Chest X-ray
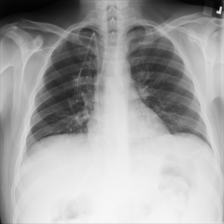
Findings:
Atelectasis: negative
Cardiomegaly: negative
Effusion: negative
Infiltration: negative
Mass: negative
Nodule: negative
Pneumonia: negative
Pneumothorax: negative
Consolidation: negative
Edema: negative
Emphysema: negative
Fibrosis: negative
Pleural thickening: negative
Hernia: negative